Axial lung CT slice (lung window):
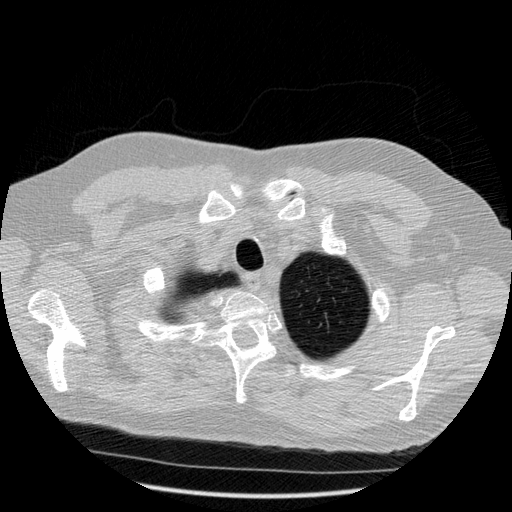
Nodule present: no